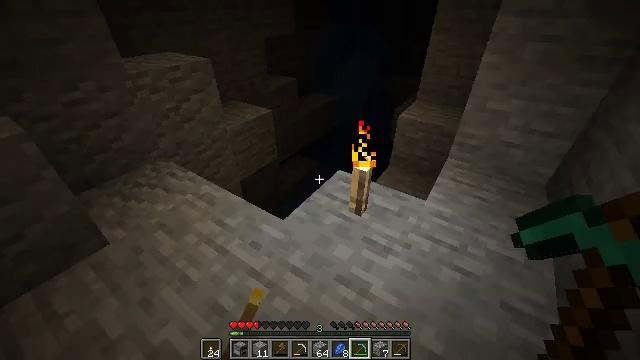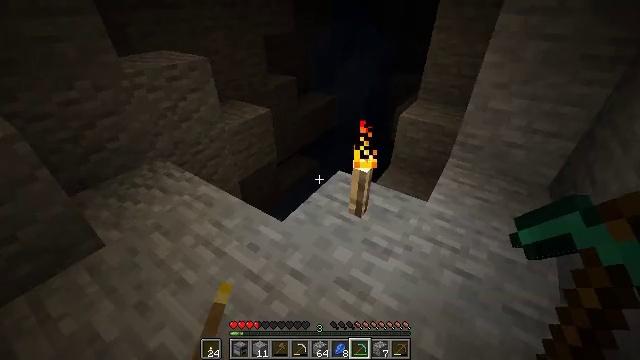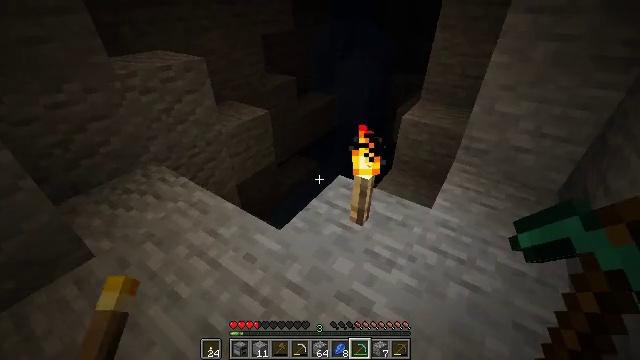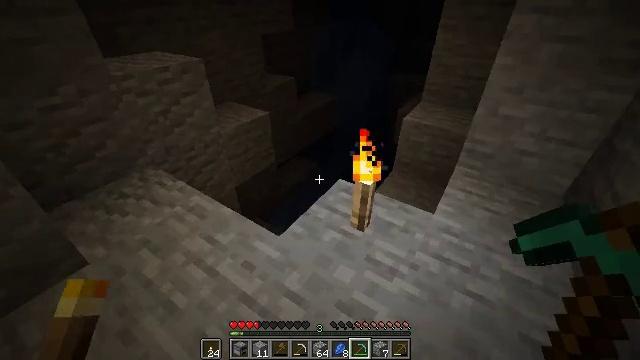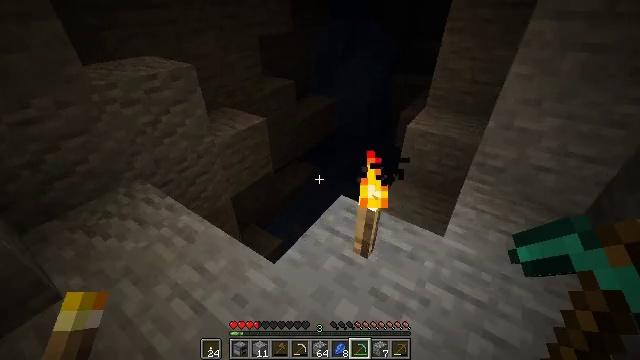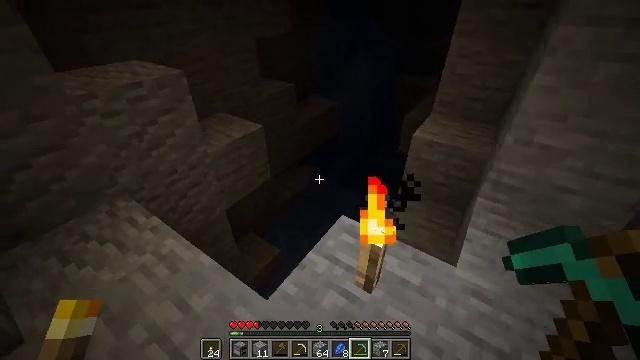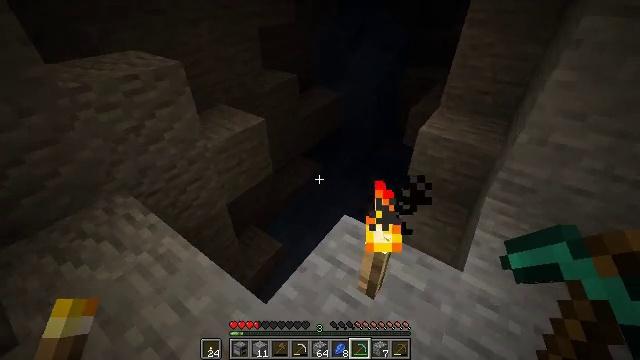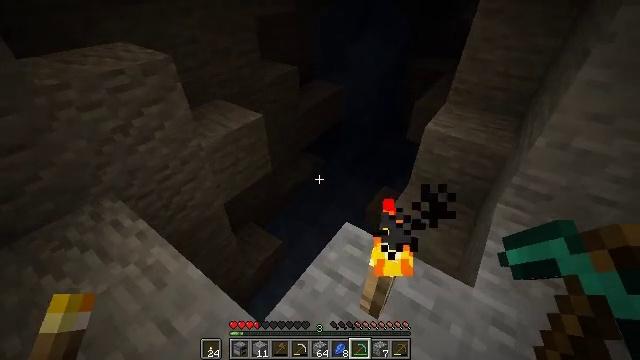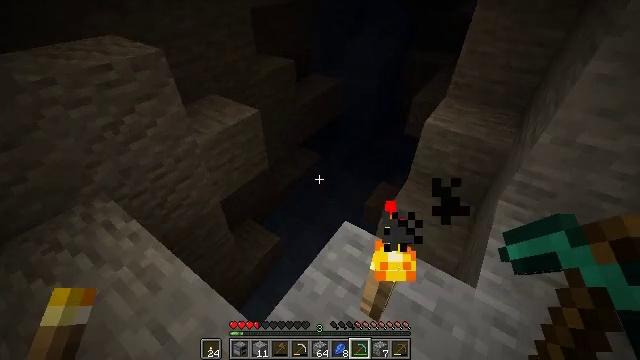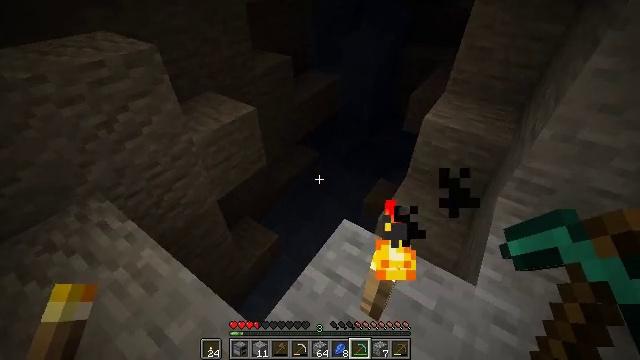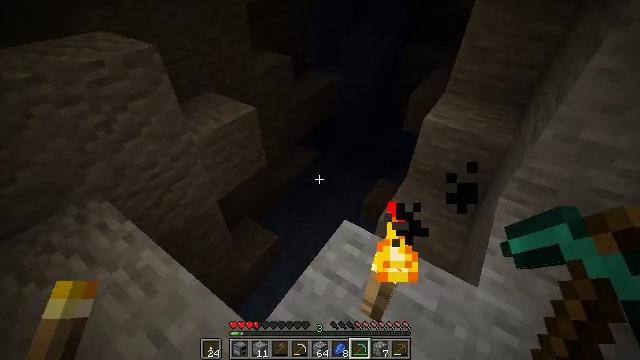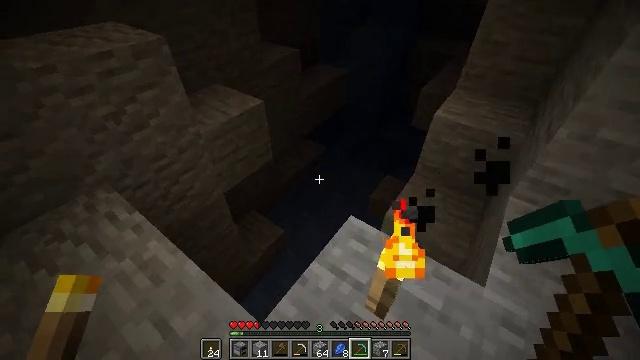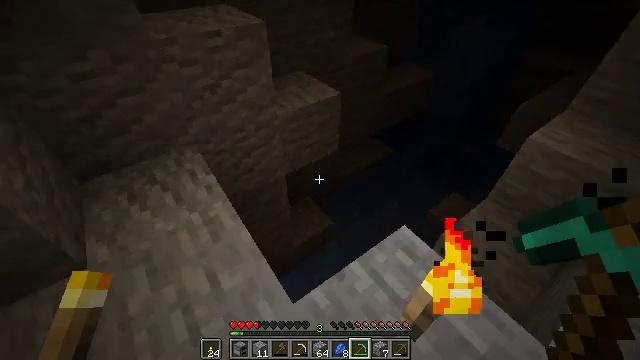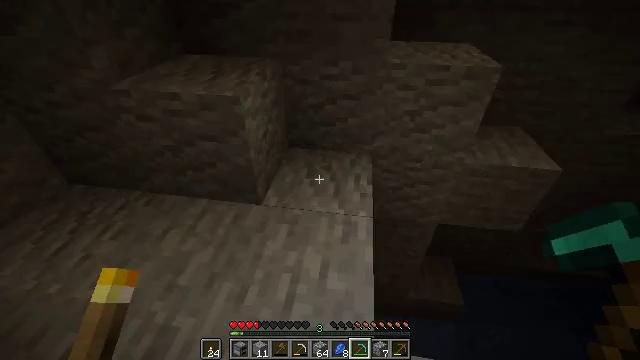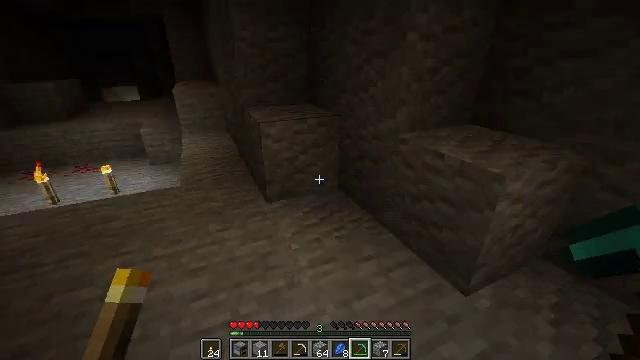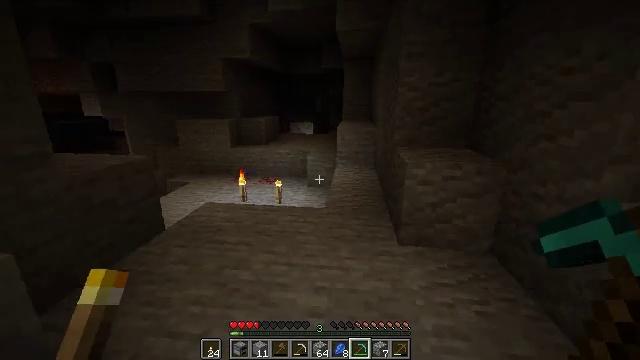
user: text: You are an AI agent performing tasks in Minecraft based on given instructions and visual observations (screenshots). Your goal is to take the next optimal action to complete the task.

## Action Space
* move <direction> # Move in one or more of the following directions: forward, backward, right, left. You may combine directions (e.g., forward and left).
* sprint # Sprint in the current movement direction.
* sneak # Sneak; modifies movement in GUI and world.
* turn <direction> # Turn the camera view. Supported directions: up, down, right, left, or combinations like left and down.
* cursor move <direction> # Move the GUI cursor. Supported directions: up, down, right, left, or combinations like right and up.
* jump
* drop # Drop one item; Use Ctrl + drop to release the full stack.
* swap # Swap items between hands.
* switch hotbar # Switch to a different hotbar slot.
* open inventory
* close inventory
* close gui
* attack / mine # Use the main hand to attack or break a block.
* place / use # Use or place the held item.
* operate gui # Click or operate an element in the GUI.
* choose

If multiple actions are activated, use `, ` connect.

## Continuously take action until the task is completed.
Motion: motion action
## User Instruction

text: Remove the torch from its spot.
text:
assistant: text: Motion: no_op
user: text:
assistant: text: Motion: move forward
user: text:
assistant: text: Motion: move forward
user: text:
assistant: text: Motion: move forward
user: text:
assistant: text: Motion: move forward
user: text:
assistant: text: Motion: move forward, turn down
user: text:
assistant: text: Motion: turn down
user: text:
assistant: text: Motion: turn down
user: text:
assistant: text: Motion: no_op
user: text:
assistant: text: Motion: no_op
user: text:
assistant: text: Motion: turn left and down
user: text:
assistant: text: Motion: turn left and down
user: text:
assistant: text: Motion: turn left and up
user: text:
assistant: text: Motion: turn left and up
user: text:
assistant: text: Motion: turn left and up
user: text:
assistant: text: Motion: move forward, turn left and up
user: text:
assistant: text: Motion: move forward, turn right and up
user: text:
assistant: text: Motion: move forward, turn right
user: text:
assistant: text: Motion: move forward
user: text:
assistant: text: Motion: move forward
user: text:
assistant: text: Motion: move forward, sprint
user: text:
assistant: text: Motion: move forward, sprint
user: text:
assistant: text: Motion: move forward, sprint, turn left and up
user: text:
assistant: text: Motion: move forward
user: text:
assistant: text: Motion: move forward
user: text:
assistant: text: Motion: move forward, sprint, turn down
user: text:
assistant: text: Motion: move forward, sprint
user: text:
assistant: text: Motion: move forward, sprint, turn down
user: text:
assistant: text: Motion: move forward, sprint, turn left and down
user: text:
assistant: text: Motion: move forward, turn left and down